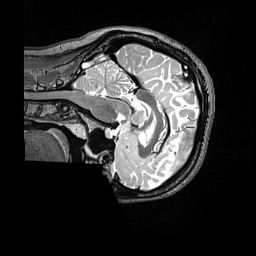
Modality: T2w
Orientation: sagittal
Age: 29
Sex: female
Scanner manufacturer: siemens
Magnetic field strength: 3 T
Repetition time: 3.2 s
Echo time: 0.563 s